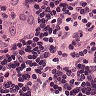
Metastatic tissue present: yes